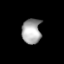
Tissue: lung
Cell type: Others
Senescence score: 0.208
Nuclear area (px): 476
Mean DAPI intensity: 163.973